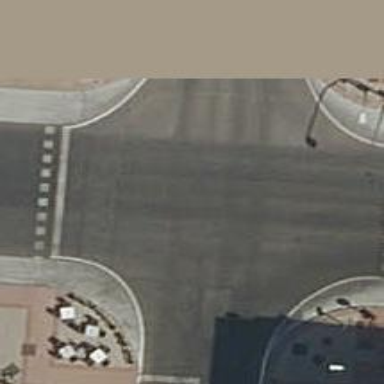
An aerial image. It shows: Road with traffic signals.